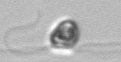
Label: flagellate_morphotype1